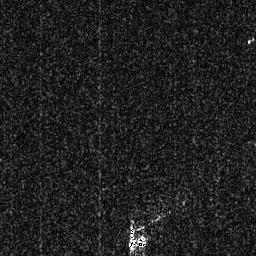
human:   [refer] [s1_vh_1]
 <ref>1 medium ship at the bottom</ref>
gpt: <box>[[48, 87, 57, 98, 0]]</box>